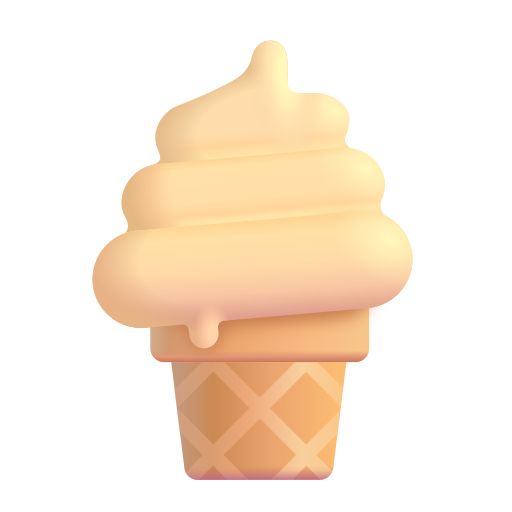
soft ice cream color